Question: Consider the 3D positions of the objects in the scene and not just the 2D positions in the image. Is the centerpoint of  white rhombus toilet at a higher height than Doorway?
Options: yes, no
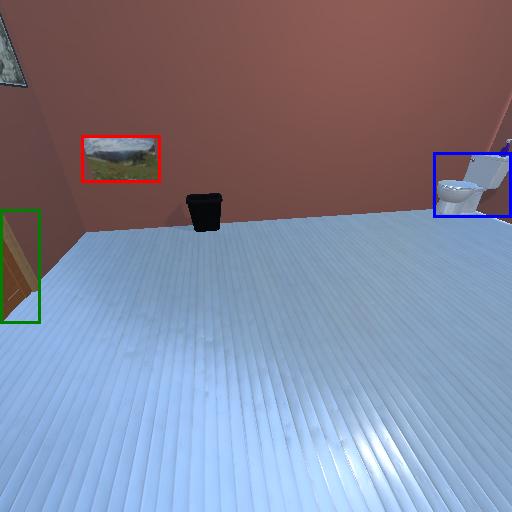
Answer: yes